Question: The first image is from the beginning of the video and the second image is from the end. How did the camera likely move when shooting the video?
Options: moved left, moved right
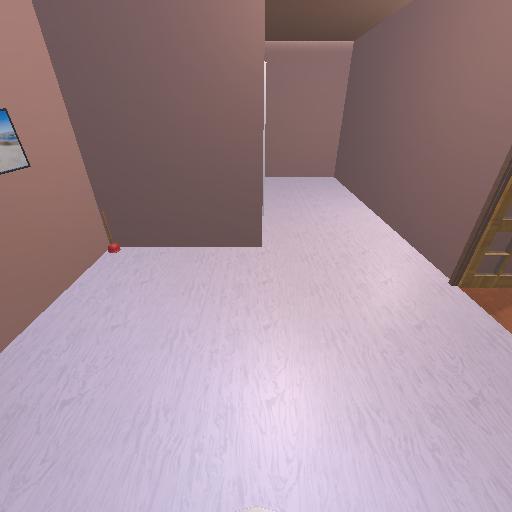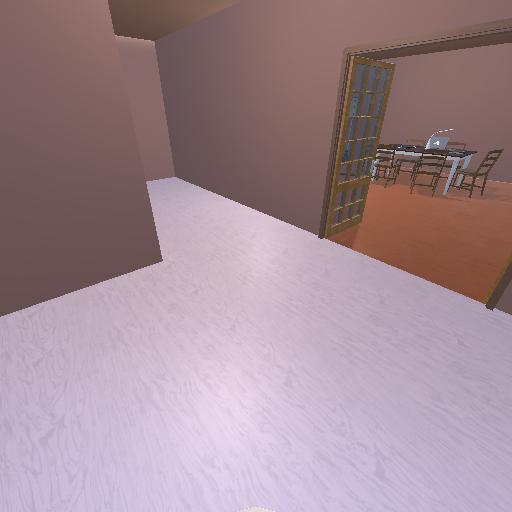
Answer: moved left